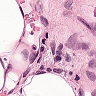
Metastatic tissue present: no